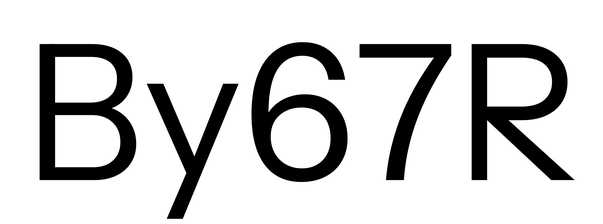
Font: InstrumentSans_Regular